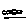
Label: cloud